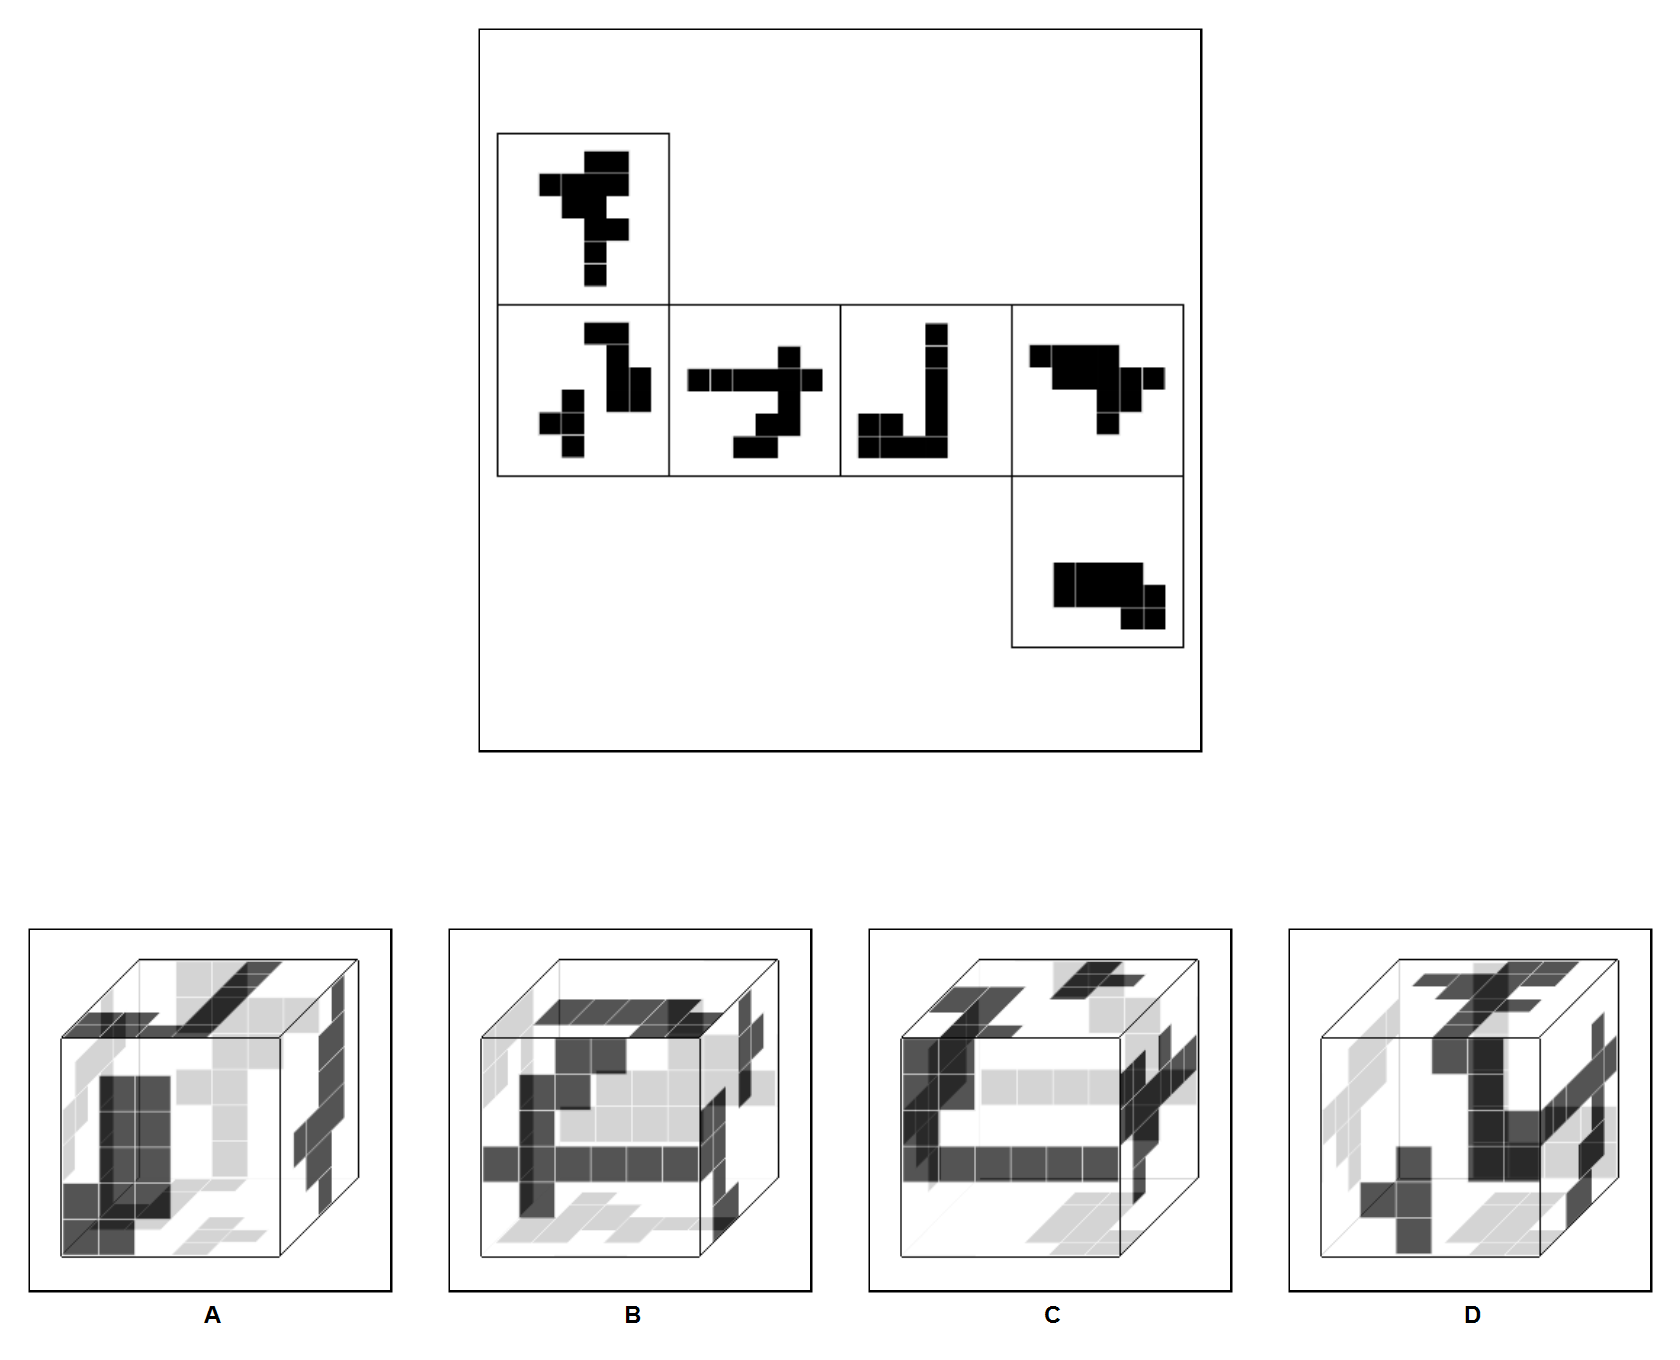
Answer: C